Question: When an email is selected for deletion in the GMail app, the ActionBar looks like so:

There is a check mark and selection count displayed, with a subtle entry and exit animation. It appears it's an overlay that's on top of the ActionBar or replaces it.
Since I don't know the name of this widget I have trouble finding info about it.
- - -
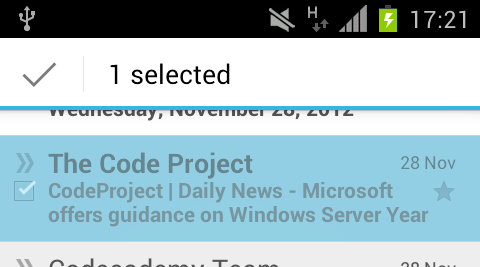
Answer: Providing a partial answer to my own question. Hope this helps someone.
It's part of the API since Level 11 and is called contextual <URL>. The idea is to enable the user to perform some specific action without leaving the 'Activity' or 'Fragment'. The references docs describe it like so:
> Represents a contextual mode of the user interface. Action modes can be used to provide alternative interaction modes and replace parts of the normal UI until finished.
Android Developers have a <URL> on it, saying:
> The contextual action mode is available on Android 3.0 (API level 11) and higher and is the preferred technique for displaying contextual actions when available
There is a <URL> by Lars Vogella with a screen shot showing it's the same kind of overlay as seen in the GMail app.
Here is a screen shot from Android Developers (screen shot is licensed under Apache 2.0):